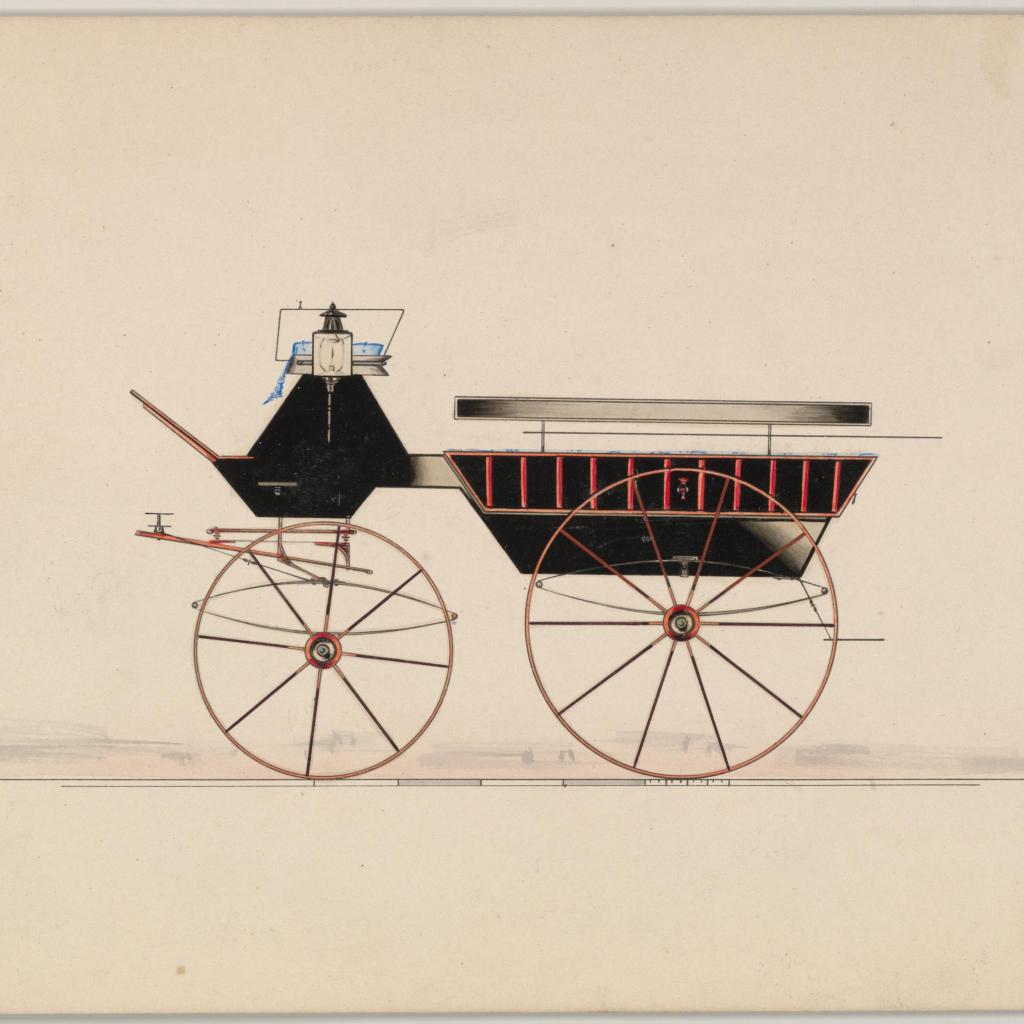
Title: Design for Wagonette or Omnibus (unnumbered)
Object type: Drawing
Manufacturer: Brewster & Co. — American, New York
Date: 1850–70
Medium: Pen and black ink, watercolor and gouache with gum arabic
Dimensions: sheet: 6 1/16 x 8 3/4 in. (15.4 x 22.2 cm)
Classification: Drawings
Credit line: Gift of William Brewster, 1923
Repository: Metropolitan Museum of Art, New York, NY